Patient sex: M
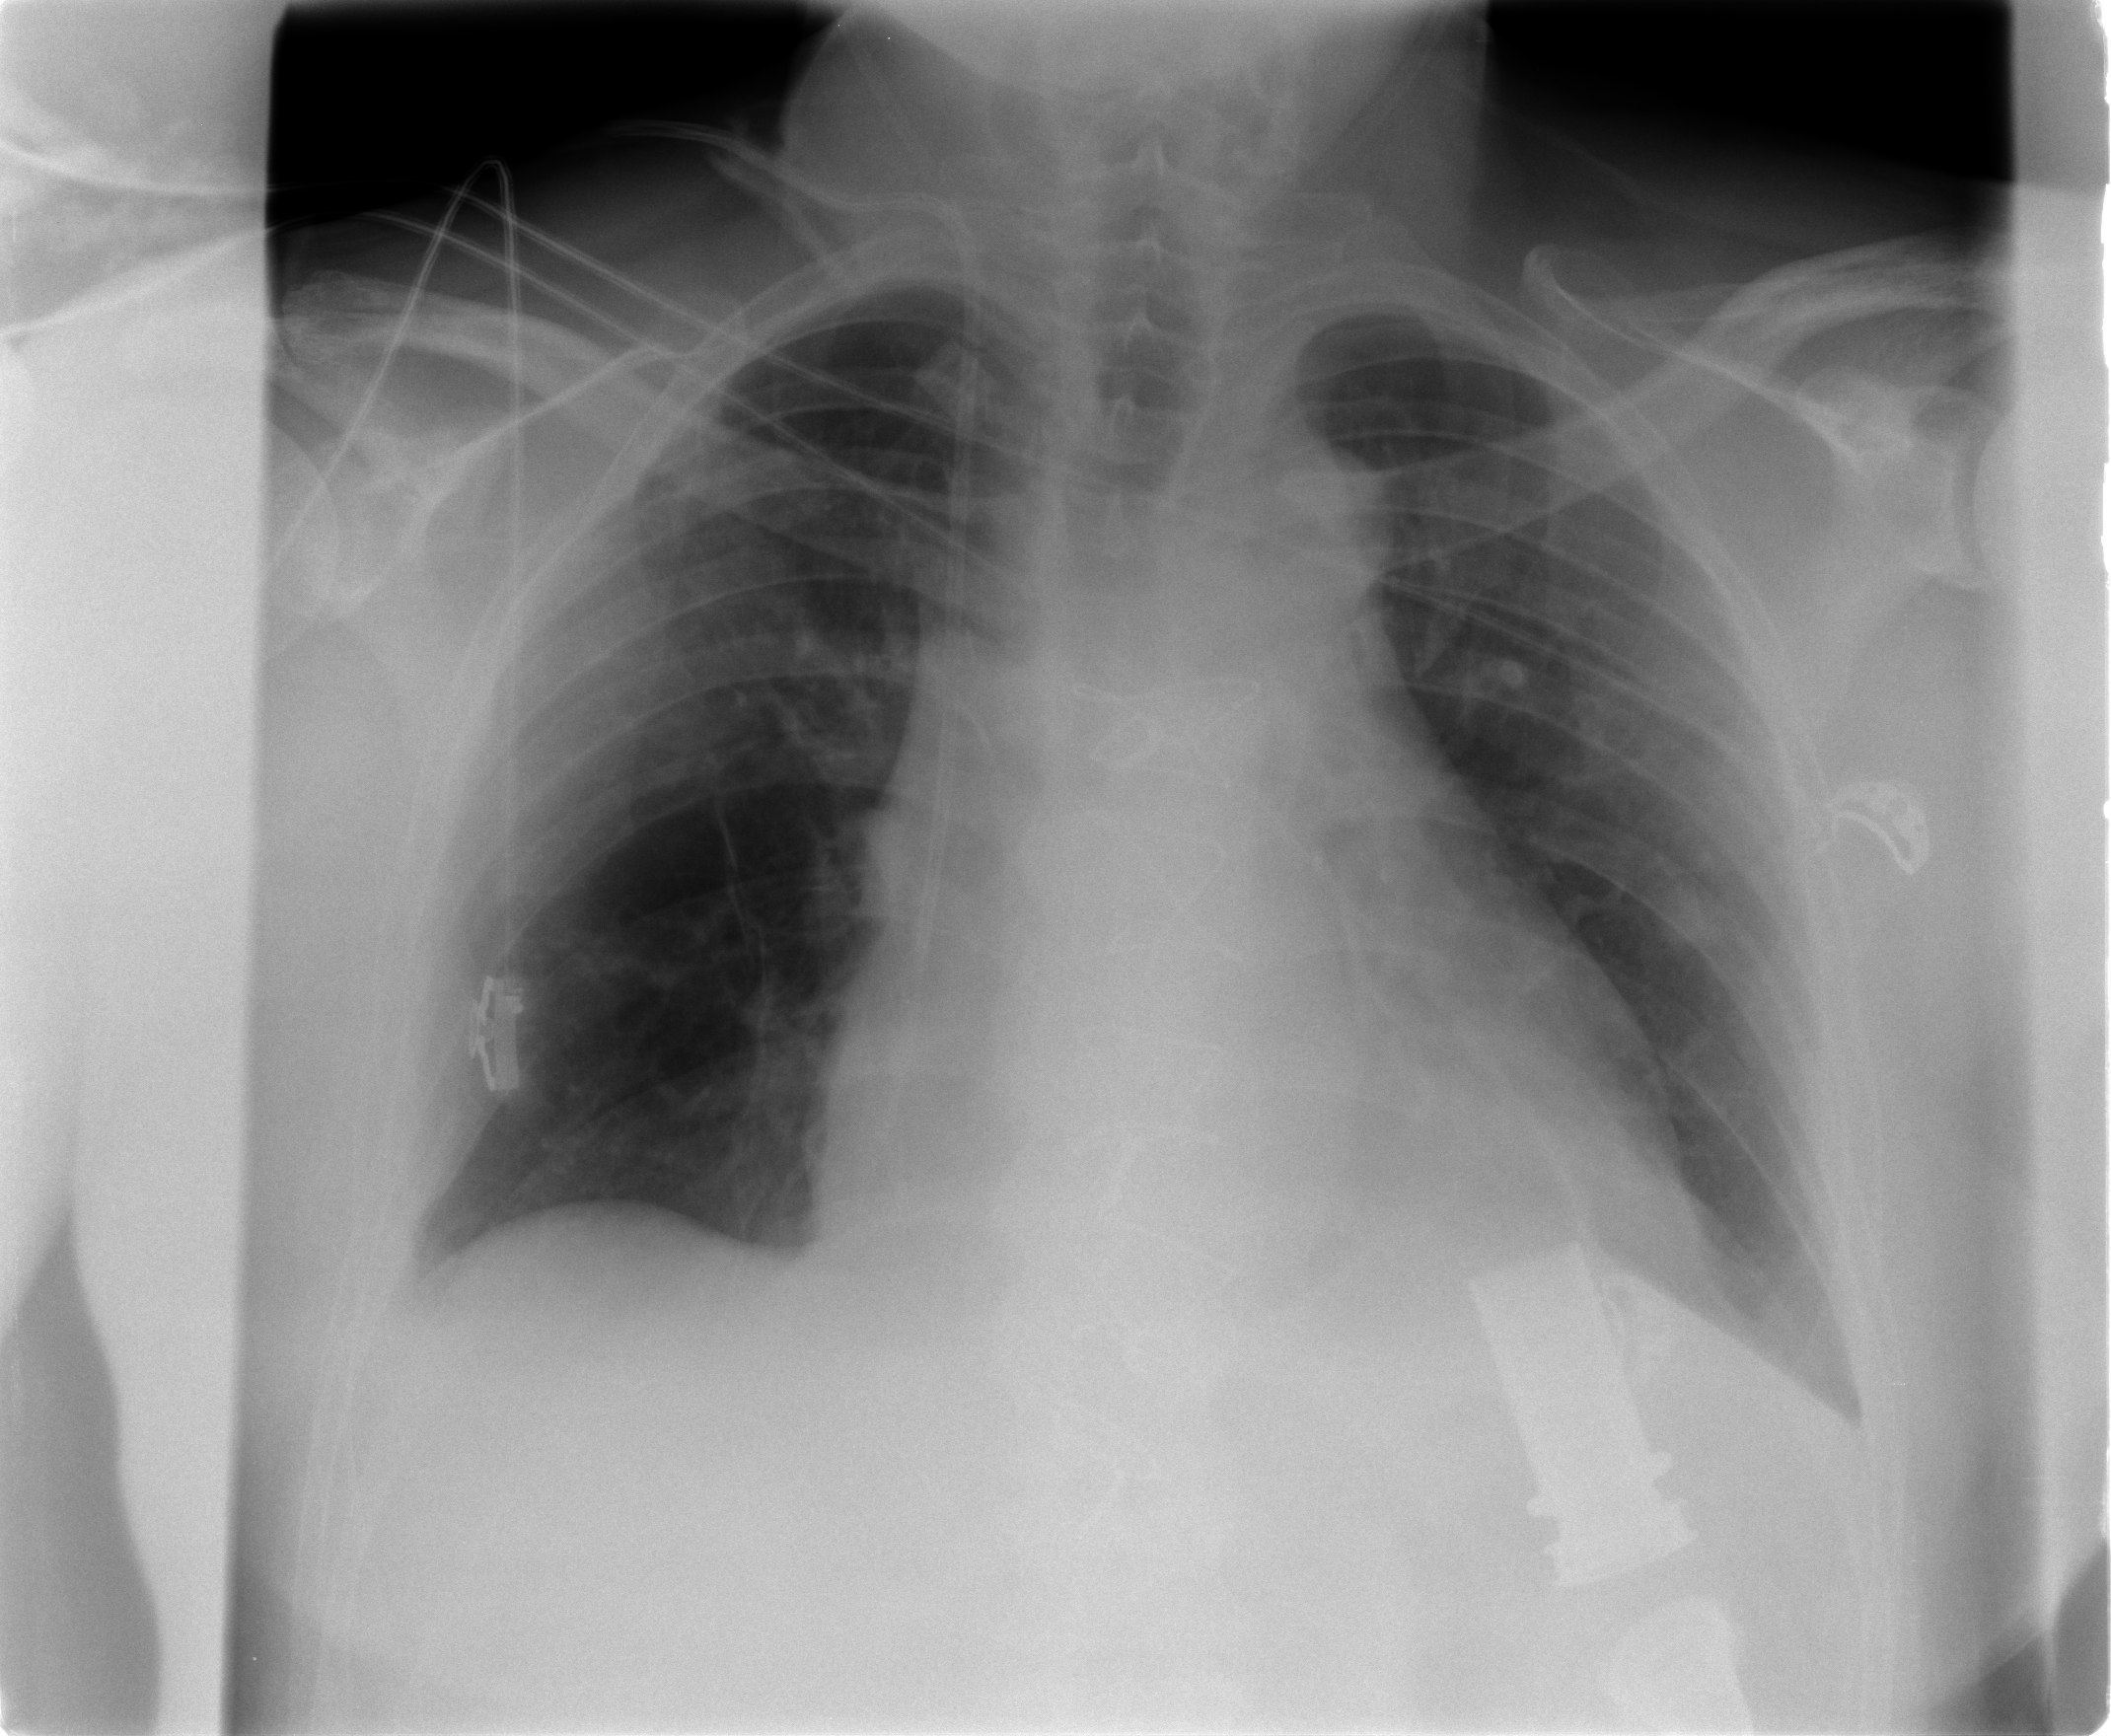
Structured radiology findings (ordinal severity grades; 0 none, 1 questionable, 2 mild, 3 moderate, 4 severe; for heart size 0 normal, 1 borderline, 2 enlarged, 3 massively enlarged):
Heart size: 2
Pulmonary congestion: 0
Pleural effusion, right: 2
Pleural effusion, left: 1
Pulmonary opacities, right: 0
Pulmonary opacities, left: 0
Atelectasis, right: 0
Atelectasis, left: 2